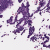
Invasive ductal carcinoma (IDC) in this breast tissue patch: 1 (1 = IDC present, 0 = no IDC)